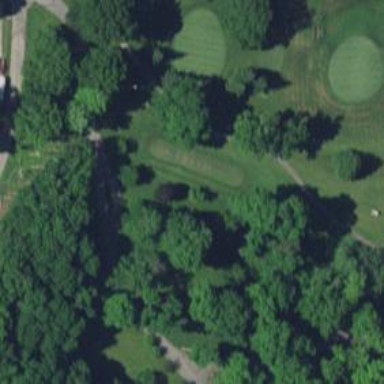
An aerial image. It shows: Golf tee.